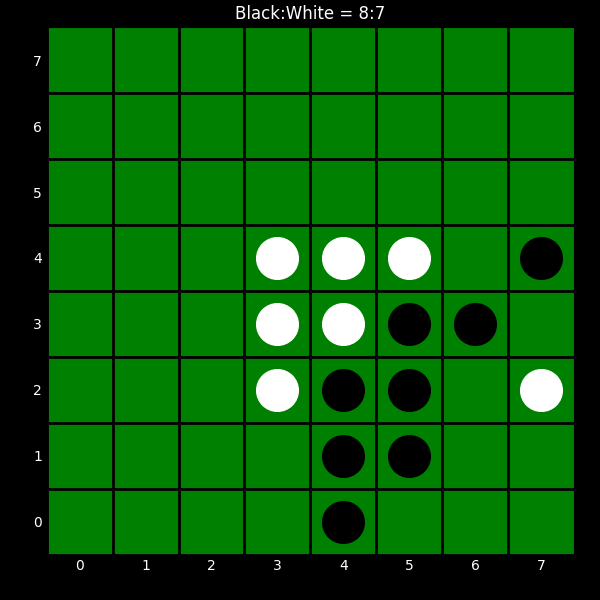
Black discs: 8
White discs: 7